Chest X-ray:
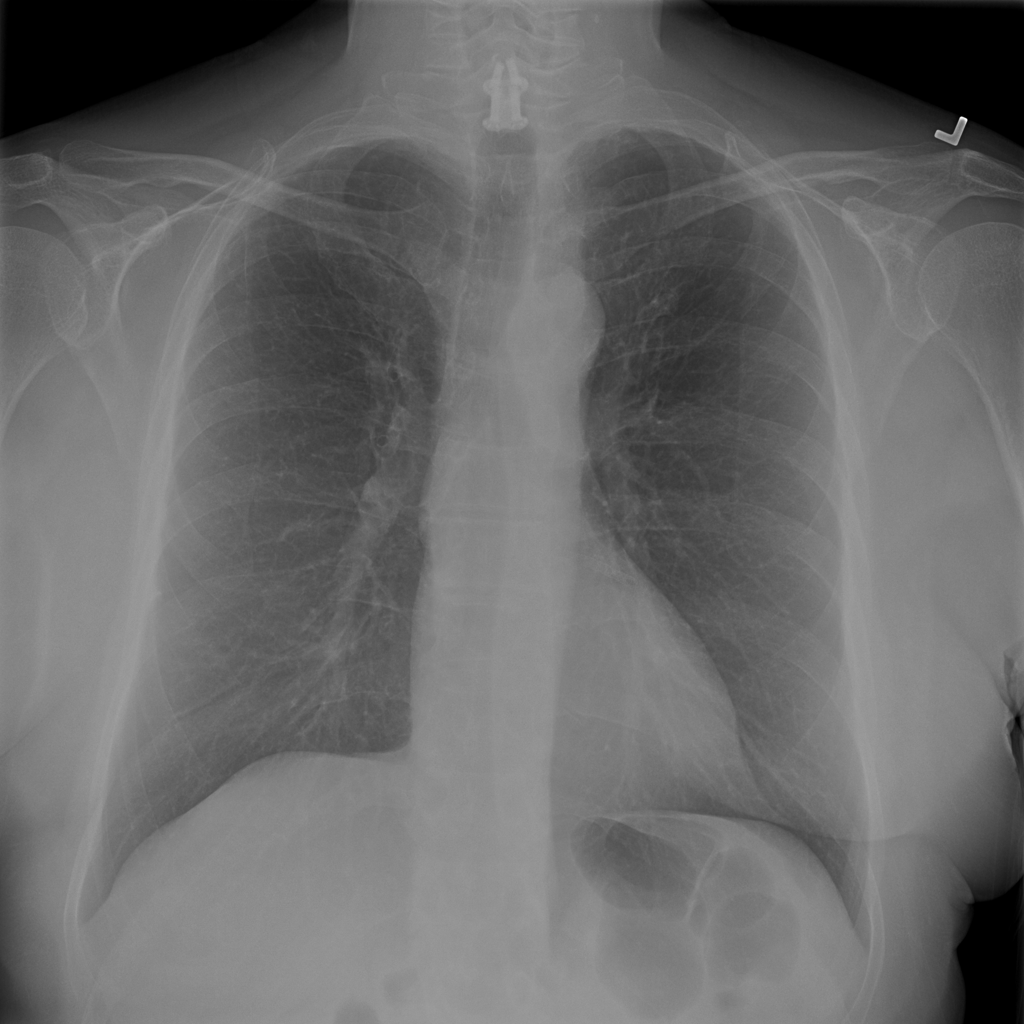
No abnormal finding: yes